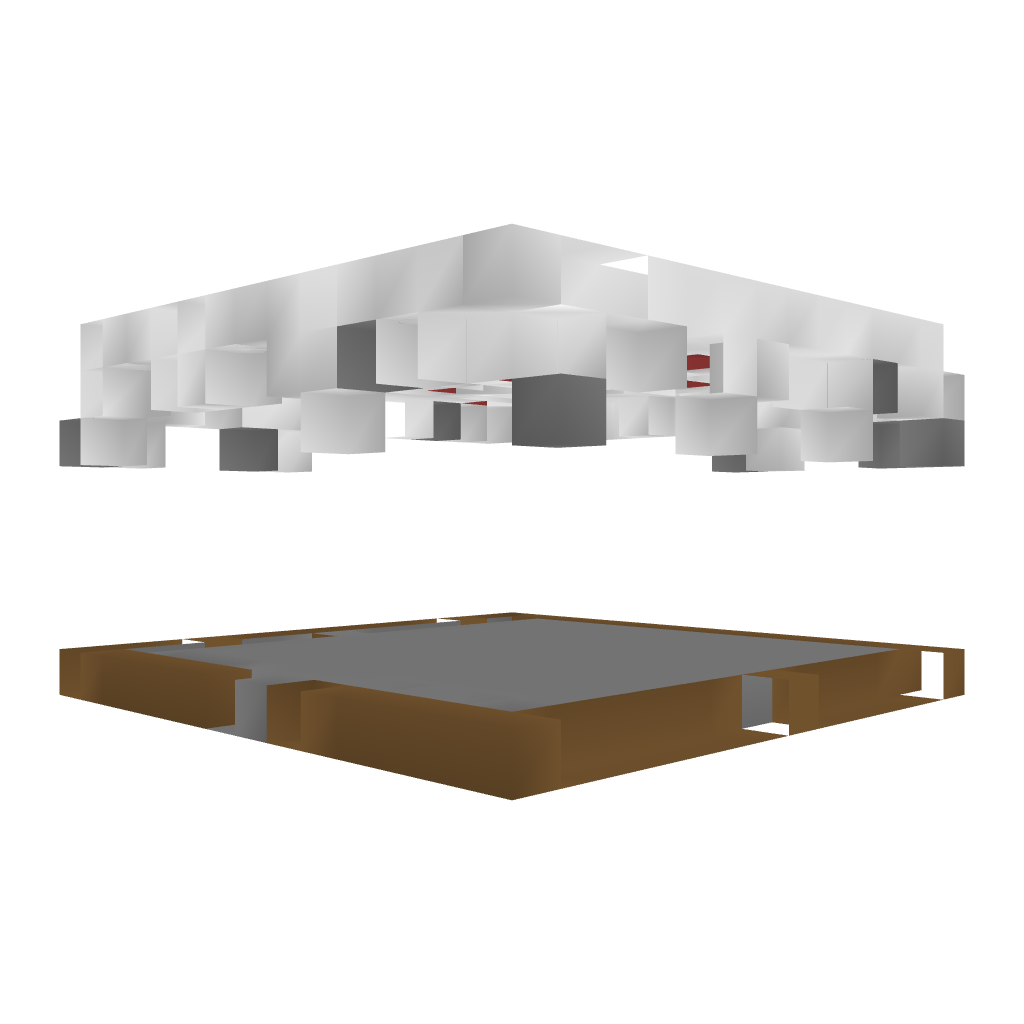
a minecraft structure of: Empty cake bad low quality